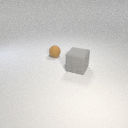
small brown rubber sphere to the left of large gray rubber cube